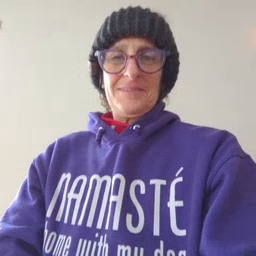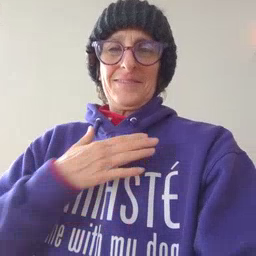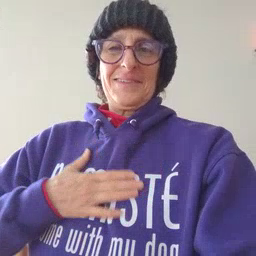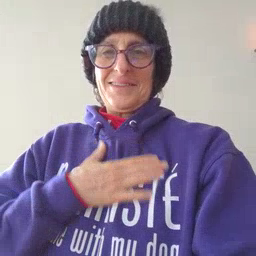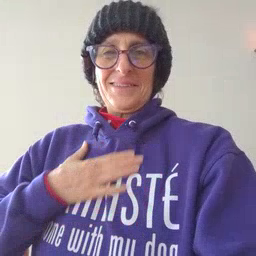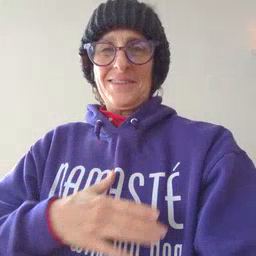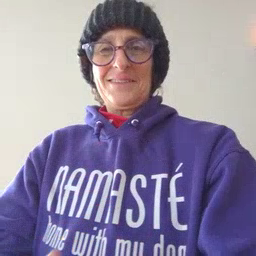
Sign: please